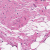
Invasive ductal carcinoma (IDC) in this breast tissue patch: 0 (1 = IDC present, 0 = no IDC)